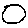
Label: circle